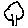
Label: tree